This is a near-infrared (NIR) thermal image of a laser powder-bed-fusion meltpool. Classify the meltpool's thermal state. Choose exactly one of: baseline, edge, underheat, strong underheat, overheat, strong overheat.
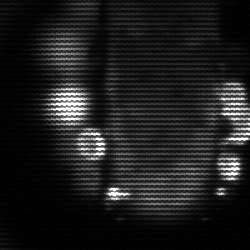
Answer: strong underheat